Question: How do I open a Windows 7 Library like 'Documents', 'Pictures', 'Music', 'Videos' and all other custom libraries from my app?

I tried opening 'explorer.exe Libraries\Documents' but it doesn't work.
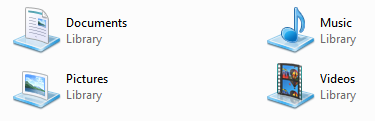
Answer: Find the AppData directory:
'''
Dim appData As String = Environment.GetFolderPath(Environment.SpecialFolder.ApplicationData)
'''
Find the documents shortcut and open it in explorer:
'''
For Each file As String In Directory.GetFiles(appData, "Documents.library-ms", SearchOption.AllDirectories)
Process.Start(file)
Next
'''